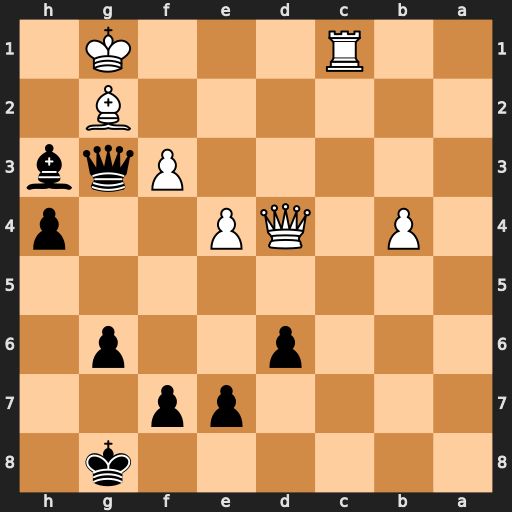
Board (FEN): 6k1/4pp2/3p2p1/8/1P1QP2p/5Pqb/6B1/2R3K1
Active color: b
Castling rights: -
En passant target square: -
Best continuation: Qxg2#